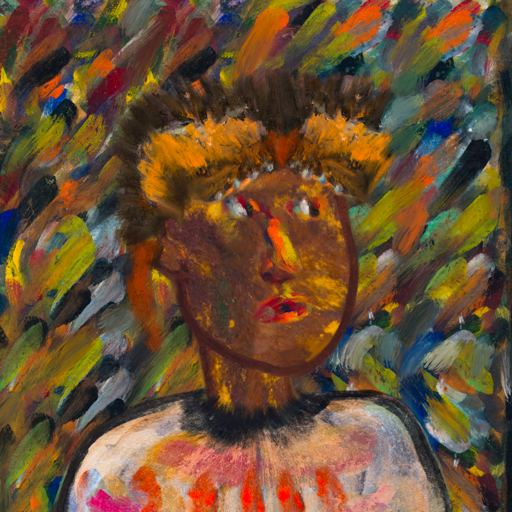
Background: An_Impression, Head And Neck Side: Comrade, Face Side: An_Impression, Bust: Childish, Hair Side: Blank, Head Accessory: Gypsy_Queen, Second Necklace: Blank, Necklace: Blank, Baby: Blank